Question: I am trying to figure out what is wrong in my script. I am trying to automate the task of getting data from many FTP servers, using PowerShell as scripting environment.
I am using
'''
ftp.exe -n -s:Script.txt $SOMEIp
'''
It was giving me output:
'''
Connected to 10.128.10.195.
220 Service ready
User(10.128.10.195:(none)):
530 Invalid user
Login failed.
'''
I tried some troubleshooting by experiencing with the script and so on - the initial result is that
Is the "rectangle" char appending "a" character causing this or what is exactly wrong with the script?
In any case:
'''
admin
password
cd ...
ascii
get somefile.txt
quit
'''
is the script, while command to execute it, as I mentioned,
'''
ftp.exe -n -s:Script.txt $SOMEIp
'''
On the PNG file you see some troubleshooting file, where I tried to "ignore" the first wrong line and then restart with user and password prompt.
Would be great if you could share some ideas on that matter.
Cheers
Alex
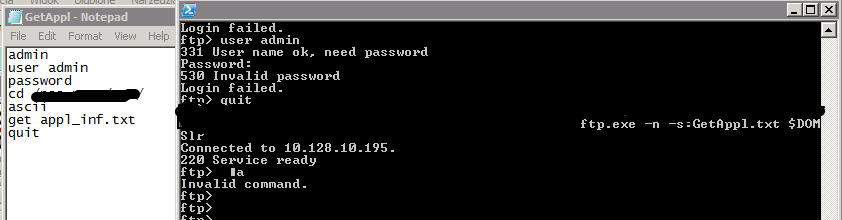
Answer: Try saving your Script.txt as ASCII or ANSI. It could be that your ftp client doesn't understand unicode.